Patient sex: M
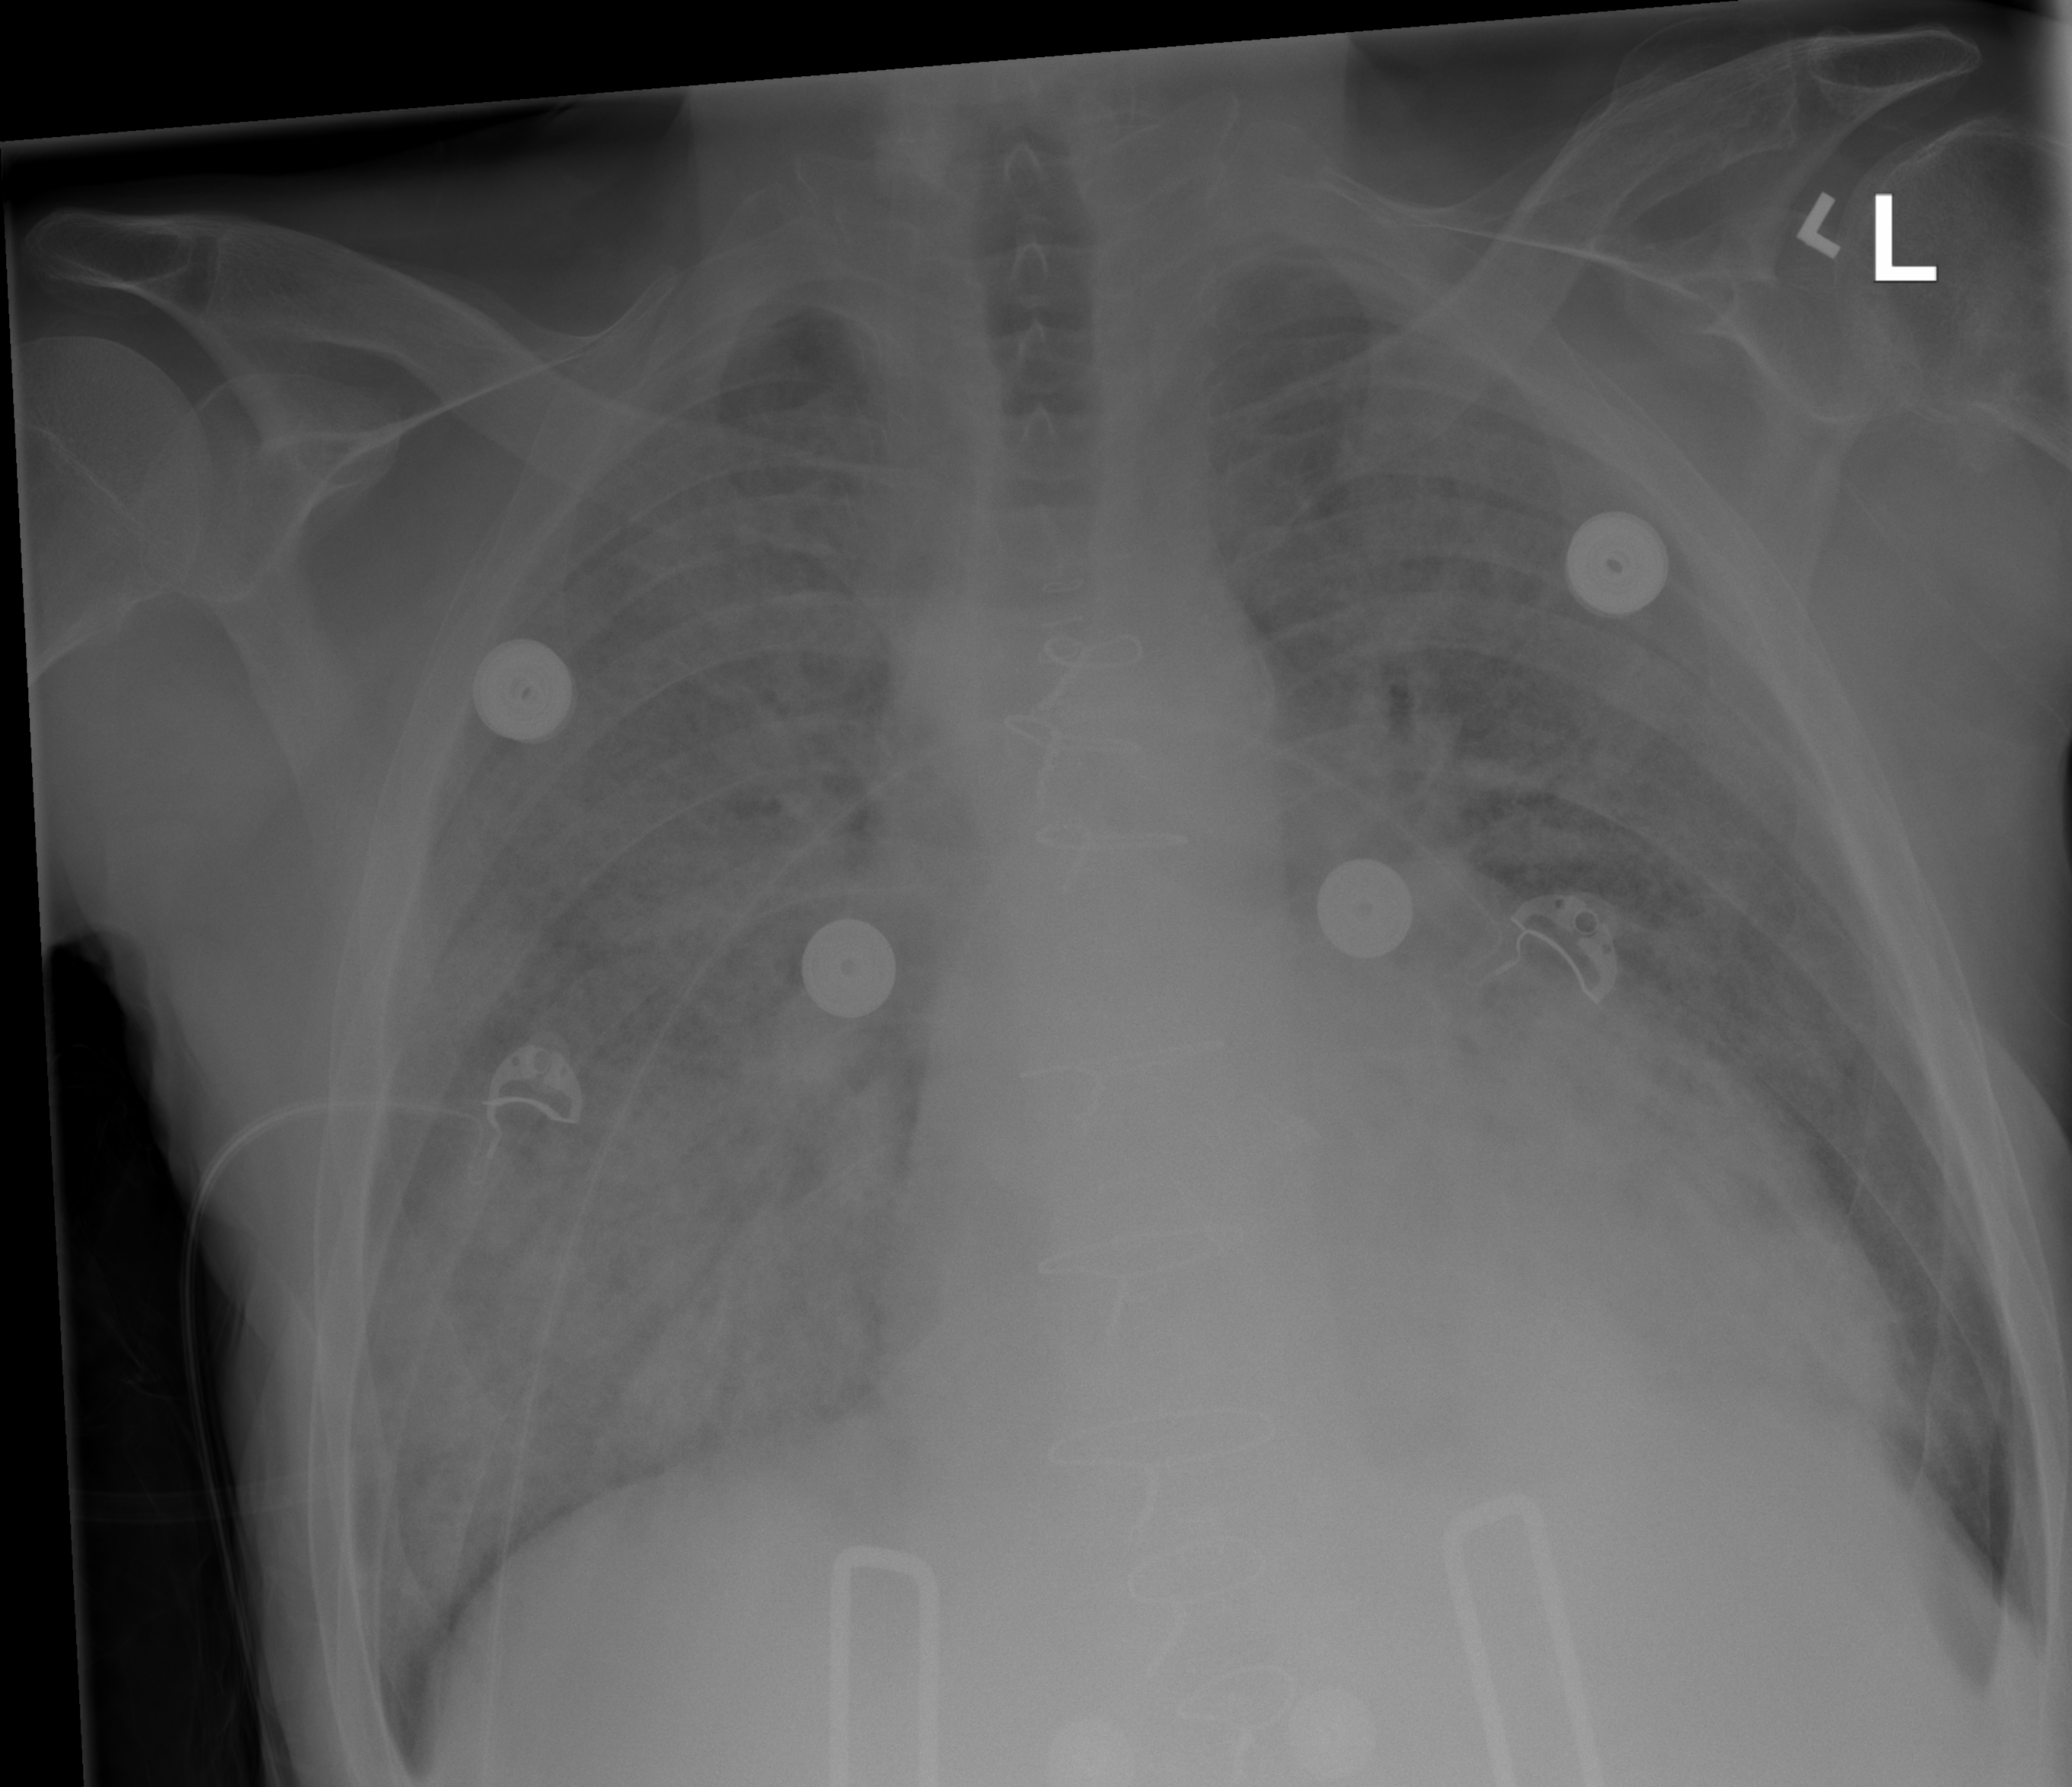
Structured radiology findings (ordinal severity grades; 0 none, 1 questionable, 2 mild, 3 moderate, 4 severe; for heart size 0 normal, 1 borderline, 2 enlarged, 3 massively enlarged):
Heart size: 2
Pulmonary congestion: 2
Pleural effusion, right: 0
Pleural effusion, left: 0
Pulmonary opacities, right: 2
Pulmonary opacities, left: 0
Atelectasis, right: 2
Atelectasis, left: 0